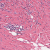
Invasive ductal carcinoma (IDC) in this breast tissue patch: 0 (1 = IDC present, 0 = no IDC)